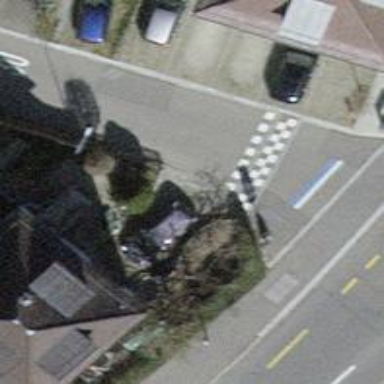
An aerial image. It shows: Residential road with asphalt surface.